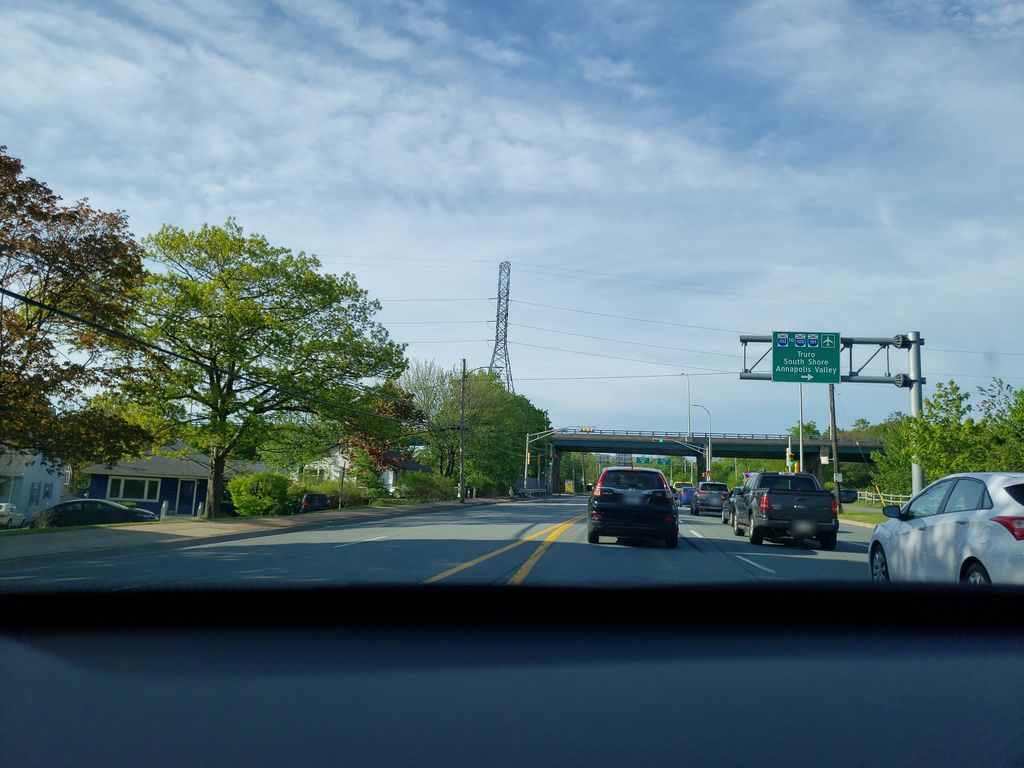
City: halifax